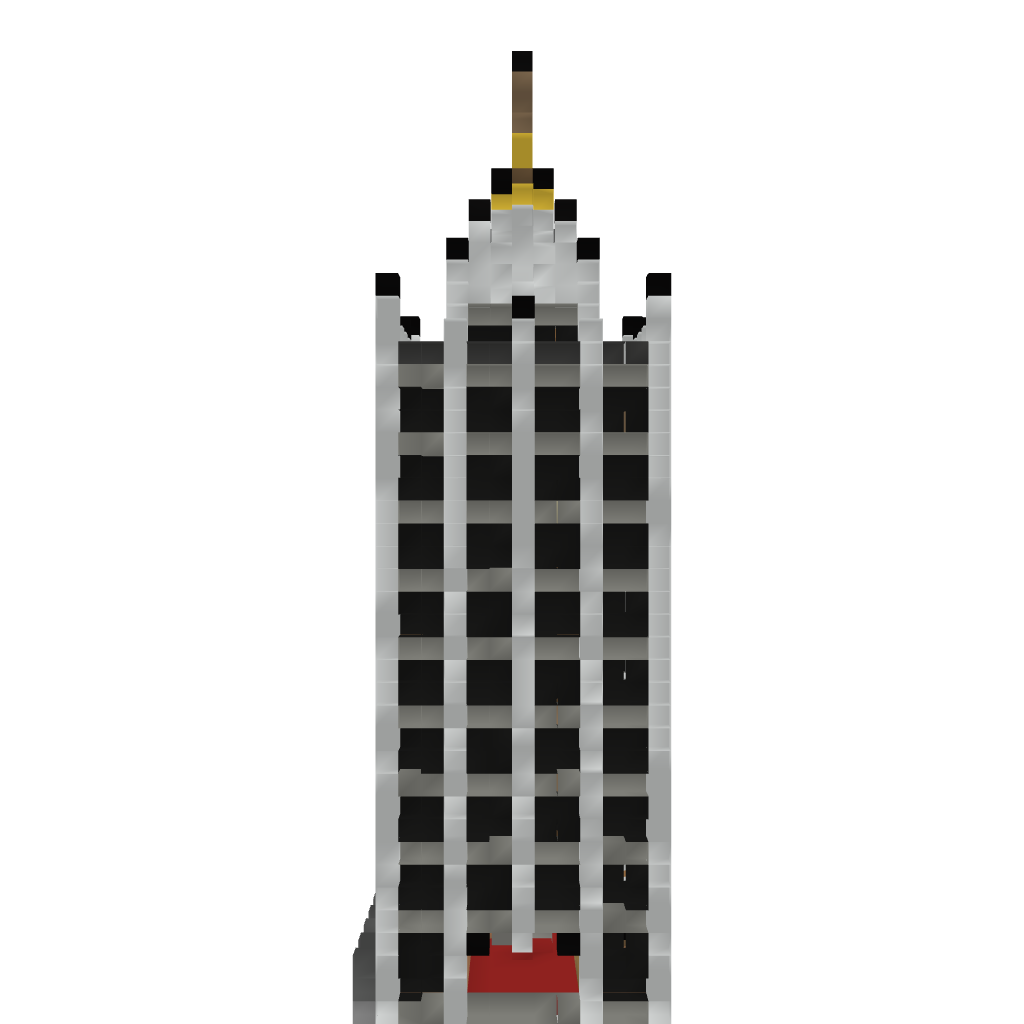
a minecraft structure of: The Majestic Hotel